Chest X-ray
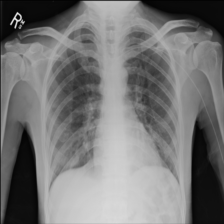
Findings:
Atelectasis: negative
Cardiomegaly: negative
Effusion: negative
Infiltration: negative
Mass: negative
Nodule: negative
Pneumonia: negative
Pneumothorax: negative
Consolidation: negative
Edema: negative
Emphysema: negative
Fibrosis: negative
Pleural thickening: negative
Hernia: negative